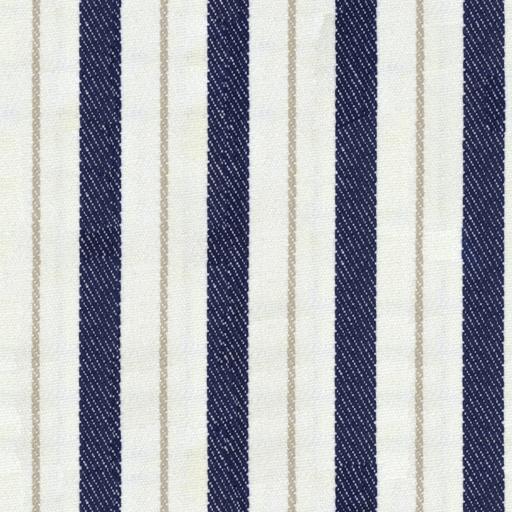
Tags: blue fabric white